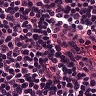
Metastatic tissue present: no